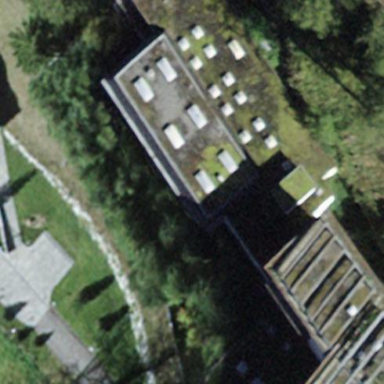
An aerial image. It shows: Building with flat roof.